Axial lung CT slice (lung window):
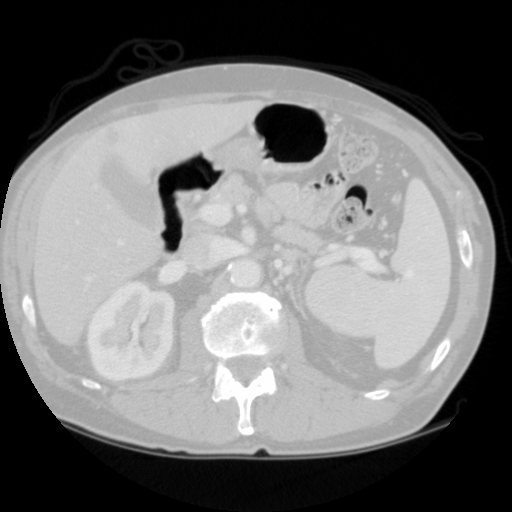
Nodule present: no